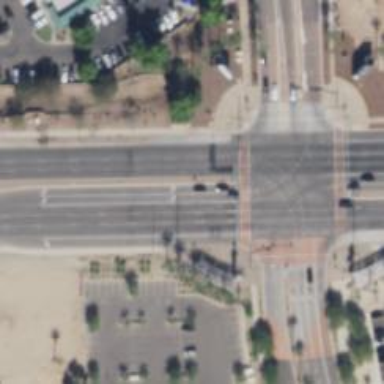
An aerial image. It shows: Footway on asphalt with marked crossing lines.